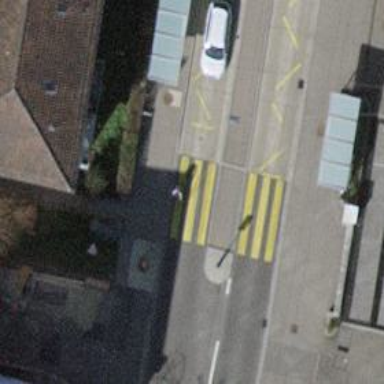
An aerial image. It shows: Uncontrolled zebra crossing with pedestrian island.